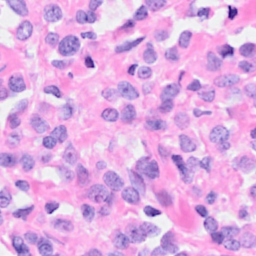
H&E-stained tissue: Breast